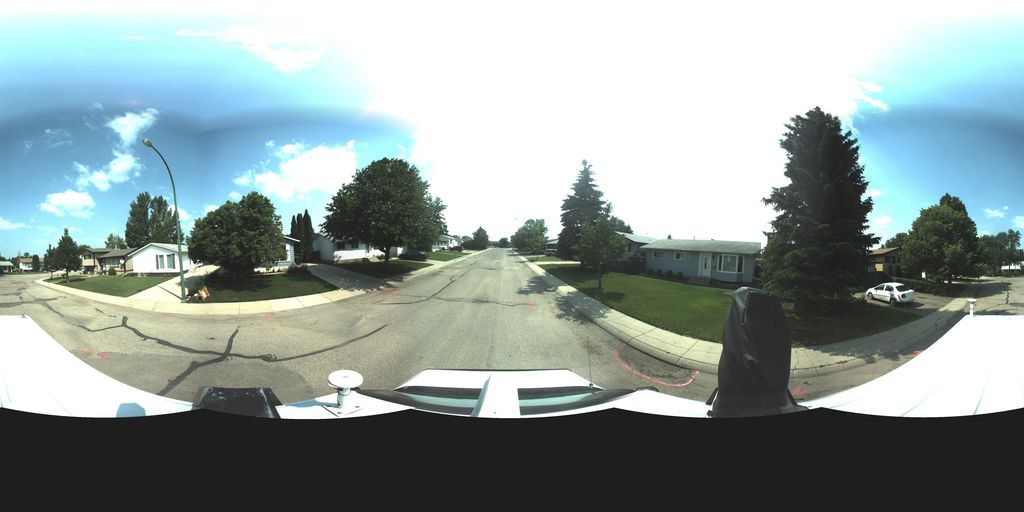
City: saskatoon